Interaction volume radius: 5 \u00c5
Interaction volume height: 50 \u00c5
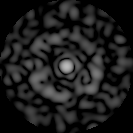
Disorder parameter: 0.861